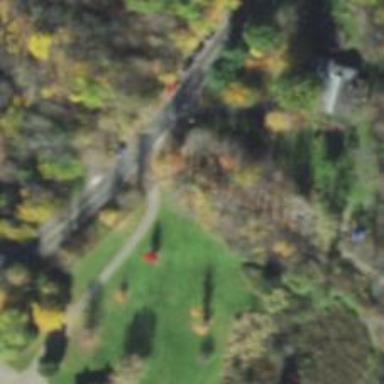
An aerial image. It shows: Abandoned railway driveway with grade3 tracktype.